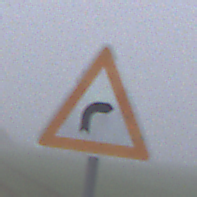
Verkehrszeichen: KurveRechts
Umgebung: Outdoor, RoadRail
Tageszeit: MorningAfternoon
Wetter: Overcast
Licht: Natural
Jahreszeit: NotSpecified
Kontrast: LowContrast